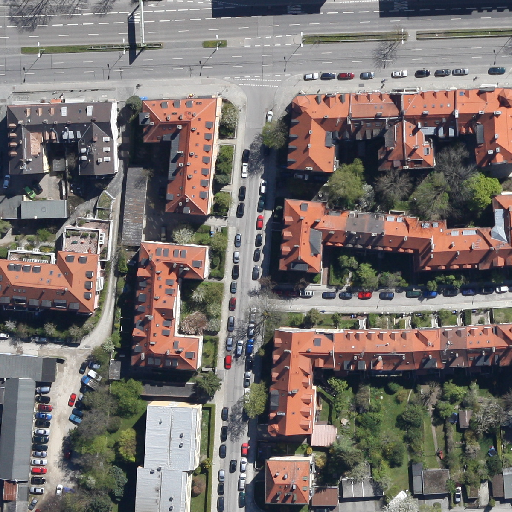
Referring expression: light-duty vehicle